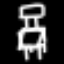
Label: chair